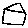
Label: house